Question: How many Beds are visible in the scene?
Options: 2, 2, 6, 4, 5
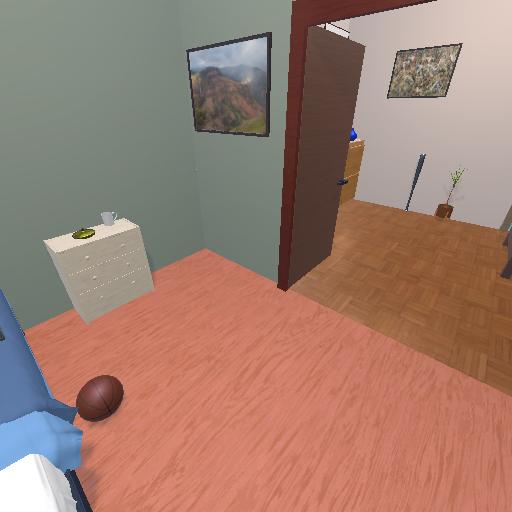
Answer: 2